Question: I installed calendar_date_select gem and I'm trying to post format params in calendar_date_select tag with only month and day.
Calendar Date select script works perfect but when I select a date it shows this format "Year-Month-day" so what I want is do click this will show only the month and day inside calendar_date_select_tag is that possible? or maybe another way to remove the year in log like this?
Here is the log:
'''
Processing TestController#sending (for 127.0.0.1 at 2014-08-22 17:17:06) [POST]
Parameters: {"d1"=>"01-01", "d2"=>"31-01", "authenticity_token"=>"yeah=", "commit"=>"Search"}
'''
I don't want to remove the year each time to make this working because actually is working fine when remove the year and keep the month and day.
Here is the controller
'''
def sending
@clients= Client.find_by_mysql(["select * from clients where date_format(happy_birthday,'%m-%d') BETWEEN ? AND ?",params[:d1],params[:d2] ])
end
'''
Here is the view
'''
<head>
<% CalendarDateSelect.format=(:hyphen_ampm )%>
<% calendar_date_select_style "silver" %>
<% translation_calendar %>
</head>
<% form_tag :controller=>"test",:action=>"sending" do %>
From: <%= calendar_date_select_tag "d1",params[:d1] %>
TO: <%= calendar_date_select_tag "d2",params[:d2] %>
<%= submit_tag "Search", :class=>"button" %>
<% end %>
'''
Here is the screenshot

I tried this but I got undefined method 'strftime' for "01-01":String
'''
<%= calendar_date_select_tag "d1",params[:d1].strftime("%m-%d")%>
'''
Please somebody can help me or maybe advice?
Thanks in advance.
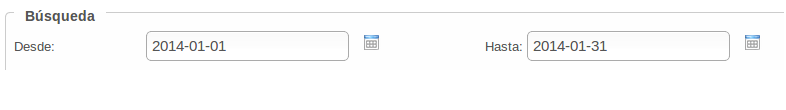
Answer: I saw your question and that's so easy, try this:
In your controller:
'''
def sending
##### THIS IS IF YOU HAVE PROBLEMS WITH NIL PARAMS IN CALENDAR TAG
if params[:d1].nil?
@d1 = params[:d1]
else
if params[:d1].present?
@d1 = Date.parse(params[:d1]).strftime("%m-%d")
end
end
if params[:d2].nil?
@d2 = params[:d2]
else
if params[:d2].present?
@d2 = Date.parse(params[:d2]).strftime("%m-%d")
end
end
################
@clients= Client.find(:all,:conditions=>['date_format(happy_birthday,"%m-%d") BETWEEN ? AND ?',@d1,@d2] )
end
'''
In your view:
'''
<% form_tag :controller=>"test",:action=>"sending" do %>
From: <%= calendar_date_select_tag "d1",@d1 %>
TO: <%= calendar_date_select_tag "d2",@d2 %>
<%= submit_tag "Search", :class=>"button" %>
<% end %>
'''
Hope this tips can help.